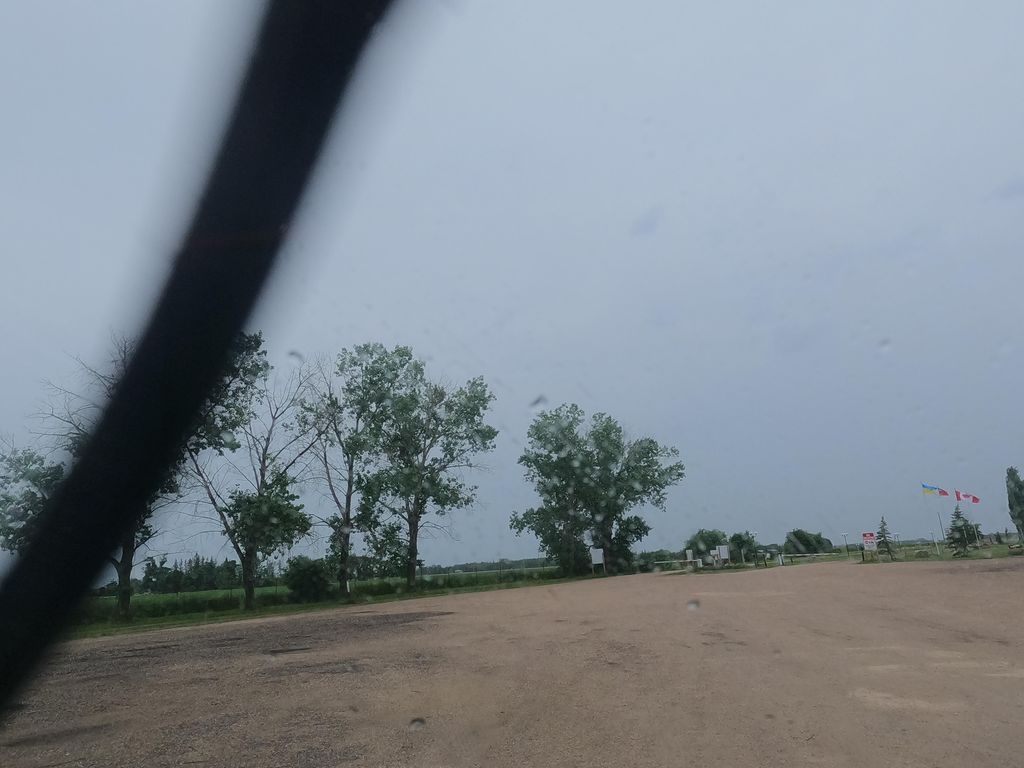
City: winnipeg